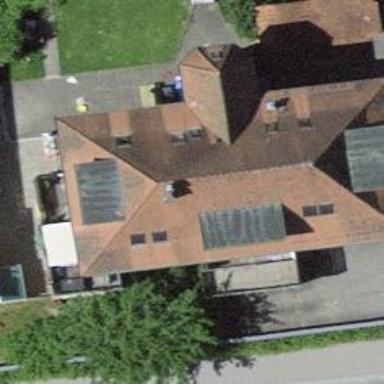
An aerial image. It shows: Kindergarten.